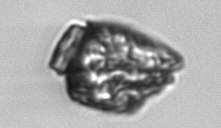
Label: Delphineis